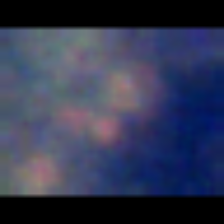
Taxon: Unknown_full_image
Group: Unknown